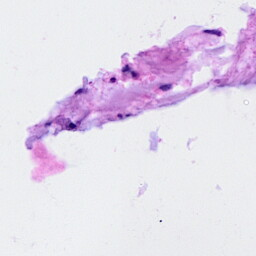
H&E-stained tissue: Breast